Question: I want to create a 'ListView' that allows the user to download many files and show a progress bar status in each 'ListView' item. It looks like this:

The download 'ListView' has some rules:
- 'ListView'- - 'ListView'- 'ListView'-
I tried to use the 'ThreadPoolExcutor' in a 'Service'. For each download task, I can get the percentage complete, but I don't know how to broadcast them to an adapter to display progress. And I don't know how to keep all the tasks running in the background and then post progress when the activity containing the 'ListView' is active and keep the completed tasks
It would be great if there were any library or example which can solve my problems. Thanks in advance!
I have already searched similar questions, but I can't find the solution for this one, so I had to create my own question in detail. So please don't mark it as 'duplicate'. Thanks.
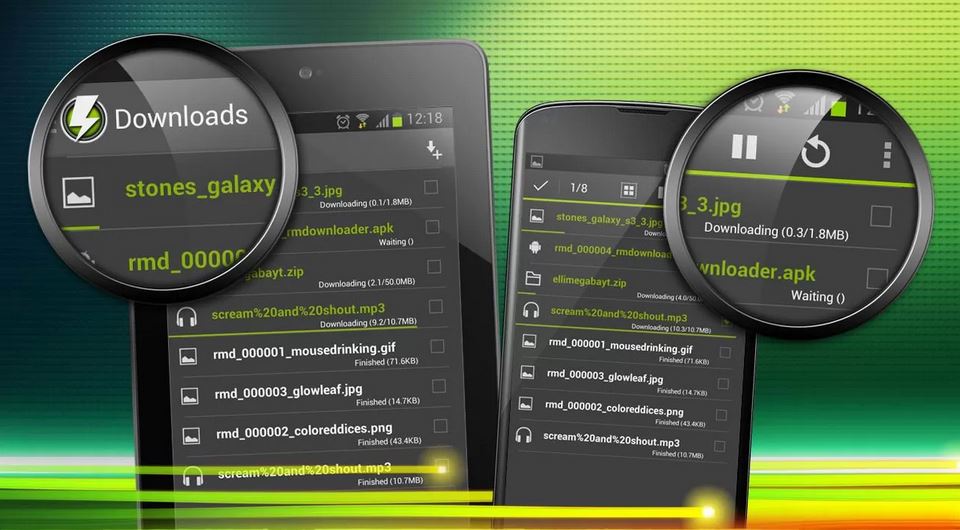
Answer: This is a sample, take a look.
Launch the app, press back button and then again come back to test the case of launching another 'Activity' and coming back.
Make sure to get 'PARTIAL_WAKE_LOCK' for your 'IntentService' to ensure that CPU keeps running.
'''
import java.util.ArrayList;
import java.util.Arrays;
import java.util.Collection;
import java.util.List;
import java.util.Random;
import java.util.concurrent.Callable;
import java.util.concurrent.CompletionService;
import java.util.concurrent.ExecutionException;
import java.util.concurrent.ExecutorCompletionService;
import java.util.concurrent.ExecutorService;
import java.util.concurrent.Executors;
import android.app.Activity;
import android.app.IntentService;
import android.content.BroadcastReceiver;
import android.content.Context;
import android.content.Intent;
import android.content.IntentFilter;
import android.os.Bundle;
import android.os.Parcel;
import android.os.Parcelable;
import android.support.v4.content.LocalBroadcastManager;
import android.view.View;
import android.view.ViewGroup;
import android.widget.ArrayAdapter;
import android.widget.ListView;
import android.widget.ProgressBar;
import android.widget.TextView;
public class MainActivity extends Activity {
public static final String ID = "id";
private ListView mListView;
private ArrayAdapter<File> mAdapter;
private boolean mReceiversRegistered;
@Override
protected void onCreate(Bundle savedInstanceState) {
super.onCreate(savedInstanceState);
setContentView(R.layout.activity_main);
ListView listView = mListView = (ListView) findViewById(R.id.list);
long id = 0;
File[] files = {getFile(id++),
getFile(id++), getFile(id++), getFile(id++),
getFile(id++), getFile(id++), getFile(id++),
getFile(id++), getFile(id++), getFile(id++),
getFile(id++), getFile(id++), getFile(id++),
getFile(id++), getFile(id++), getFile(id++),
getFile(id++), getFile(id++), getFile(id++),
getFile(id++), getFile(id++), getFile(id++),
getFile(id++), getFile(id++), getFile(id++),
getFile(id++), getFile(id++), getFile(id)};
listView.setAdapter(mAdapter = new ArrayAdapter<File>(this,
R.layout.row, R.id.textView, files) {
@Override
public View getView(int position, View convertView, ViewGroup parent) {
View v = super.getView(position, convertView, parent);
updateRow(getItem(position), v);
return v;
}
});
if (savedInstanceState == null) {
Intent intent = new Intent(this, DownloadingService.class);
intent.putParcelableArrayListExtra("files", new ArrayList<File>(Arrays.asList(files)));
startService(intent);
}
registerReceiver();
}
private File getFile(long id) {
return new File(id, "https://someurl/" + id);
}
@Override
protected void onDestroy() {
super.onDestroy();
unregisterReceiver();
}
private void registerReceiver() {
unregisterReceiver();
IntentFilter intentToReceiveFilter = new IntentFilter();
intentToReceiveFilter
.addAction(DownloadingService.PROGRESS_UPDATE_ACTION);
LocalBroadcastManager.getInstance(this).registerReceiver(
mDownloadingProgressReceiver, intentToReceiveFilter);
mReceiversRegistered = true;
}
private void unregisterReceiver() {
if (mReceiversRegistered) {
LocalBroadcastManager.getInstance(this).unregisterReceiver(
mDownloadingProgressReceiver);
mReceiversRegistered = false;
}
}
private void updateRow(final File file, View v) {
ProgressBar bar = (ProgressBar) v.findViewById(R.id.progressBar);
bar.setProgress(file.progress);
TextView tv = (TextView) v.findViewById(R.id.textView);
tv.setText(file.toString());
v.findViewById(R.id.cancel).setOnClickListener(new View.OnClickListener() {
@Override
public void onClick(View v) {
Intent i = new Intent();
i.setAction(DownloadingService.ACTION_CANCEL_DOWNLOAD);
i.putExtra(ID, file.getId());
LocalBroadcastManager.getInstance(MainActivity.this).sendBroadcast(i);
}
});
}
// don't call notifyDatasetChanged() too frequently, have a look at
// following url http://stackoverflow.com/a/<PHONE>/<PHONE>
protected void onProgressUpdate(int position, int progress) {
final ListView listView = mListView;
int first = listView.getFirstVisiblePosition();
int last = listView.getLastVisiblePosition();
mAdapter.getItem(position).progress = progress > 100 ? 100 : progress;
if (position < first || position > last) {
// just update your data set, UI will be updated automatically in next
// getView() call
} else {
View convertView = mListView.getChildAt(position - first);
// this is the convertView that you previously returned in getView
// just fix it (for example:)
updateRow(mAdapter.getItem(position), convertView);
}
}
protected void onProgressUpdateOneShot(int[] positions, int[] progresses) {
for (int i = 0; i < positions.length; i++) {
int position = positions[i];
int progress = progresses[i];
onProgressUpdate(position, progress);
}
}
private final BroadcastReceiver mDownloadingProgressReceiver = new BroadcastReceiver() {
@Override
public void onReceive(Context context, Intent intent) {
if (intent.getAction().equals(
DownloadingService.PROGRESS_UPDATE_ACTION)) {
final boolean oneShot = intent
.getBooleanExtra("oneshot", false);
if (oneShot) {
final int[] progresses = intent
.getIntArrayExtra("progress");
final int[] positions = intent.getIntArrayExtra("position");
onProgressUpdateOneShot(positions, progresses);
} else {
final int progress = intent.getIntExtra("progress", -1);
final int position = intent.getIntExtra("position", -1);
if (position == -1) {
return;
}
onProgressUpdate(position, progress);
}
}
}
};
public static class DownloadingService extends IntentService {
public static String PROGRESS_UPDATE_ACTION = DownloadingService.class
.getName() + ".progress_update";
private static final String ACTION_CANCEL_DOWNLOAD = DownloadingService.class
.getName() + "action_cancel_download";
private boolean mIsAlreadyRunning;
private boolean mReceiversRegistered;
private ExecutorService mExec;
private CompletionService<NoResultType> mEcs;
private LocalBroadcastManager mBroadcastManager;
private List<DownloadTask> mTasks;
private static final long INTERVAL_BROADCAST = 800;
private long mLastUpdate = 0;
public DownloadingService() {
super("DownloadingService");
mExec = Executors.newFixedThreadPool( /* only 5 at a time */5);
mEcs = new ExecutorCompletionService<NoResultType>(mExec);
mBroadcastManager = LocalBroadcastManager.getInstance(this);
mTasks = new ArrayList<MainActivity.DownloadingService.DownloadTask>();
}
@Override
public void onCreate() {
super.onCreate();
registerReceiver();
}
@Override
public void onDestroy() {
super.onDestroy();
unregisterReceiver();
}
@Override
public int onStartCommand(Intent intent, int flags, int startId) {
if (mIsAlreadyRunning) {
publishCurrentProgressOneShot(true);
}
return super.onStartCommand(intent, flags, startId);
}
@Override
protected void onHandleIntent(Intent intent) {
if (mIsAlreadyRunning) {
return;
}
mIsAlreadyRunning = true;
ArrayList<File> files = intent.getParcelableArrayListExtra("files");
final Collection<DownloadTask> tasks = mTasks;
int index = 0;
for (File file : files) {
DownloadTask yt1 = new DownloadTask(index++, file);
tasks.add(yt1);
}
for (DownloadTask t : tasks) {
mEcs.submit(t);
}
// wait for finish
int n = tasks.size();
for (int i = 0; i < n; ++i) {
NoResultType r;
try {
r = mEcs.take().get();
if (r != null) {
// use you result here
}
} catch (InterruptedException e) {
e.printStackTrace();
} catch (ExecutionException e) {
e.printStackTrace();
}
}
// send a last broadcast
publishCurrentProgressOneShot(true);
mExec.shutdown();
}
private void publishCurrentProgressOneShot(boolean forced) {
if (forced
|| System.currentTimeMillis() - mLastUpdate > INTERVAL_BROADCAST) {
mLastUpdate = System.currentTimeMillis();
final List<DownloadTask> tasks = mTasks;
int[] positions = new int[tasks.size()];
int[] progresses = new int[tasks.size()];
for (int i = 0; i < tasks.size(); i++) {
DownloadTask t = tasks.get(i);
positions[i] = t.mPosition;
progresses[i] = t.mProgress;
}
publishProgress(positions, progresses);
}
}
private void publishCurrentProgressOneShot() {
publishCurrentProgressOneShot(false);
}
private synchronized void publishProgress(int[] positions,
int[] progresses) {
Intent i = new Intent();
i.setAction(PROGRESS_UPDATE_ACTION);
i.putExtra("position", positions);
i.putExtra("progress", progresses);
i.putExtra("oneshot", true);
mBroadcastManager.sendBroadcast(i);
}
// following methods can also be used but will cause lots of broadcasts
private void publishCurrentProgress() {
final Collection<DownloadTask> tasks = mTasks;
for (DownloadTask t : tasks) {
publishProgress(t.mPosition, t.mProgress);
}
}
private synchronized void publishProgress(int position, int progress) {
Intent i = new Intent();
i.setAction(PROGRESS_UPDATE_ACTION);
i.putExtra("progress", progress);
i.putExtra("position", position);
mBroadcastManager.sendBroadcast(i);
}
class DownloadTask implements Callable<NoResultType> {
private int mPosition;
private int mProgress;
private boolean mCancelled;
private final File mFile;
private Random mRand = new Random();
public DownloadTask(int position, File file) {
mPosition = position;
mFile = file;
}
@Override
public NoResultType call() throws Exception {
while (mProgress < 100 && !mCancelled) {
mProgress += mRand.nextInt(5);
Thread.sleep(mRand.nextInt(500));
// publish progress
publishCurrentProgressOneShot();
// we can also call publishProgress(int position, int
// progress) instead, which will work fine but avoid broadcasts
// by aggregating them
// publishProgress(mPosition,mProgress);
}
return new NoResultType();
}
public int getProgress() {
return mProgress;
}
public int getPosition() {
return mPosition;
}
public void cancel() {
mCancelled = true;
}
}
private void registerReceiver() {
unregisterReceiver();
IntentFilter filter = new IntentFilter();
filter.addAction(DownloadingService.ACTION_CANCEL_DOWNLOAD);
LocalBroadcastManager.getInstance(this).registerReceiver(
mCommunicationReceiver, filter);
mReceiversRegistered = true;
}
private void unregisterReceiver() {
if (mReceiversRegistered) {
LocalBroadcastManager.getInstance(this).unregisterReceiver(
mCommunicationReceiver);
mReceiversRegistered = false;
}
}
private final BroadcastReceiver mCommunicationReceiver = new BroadcastReceiver() {
@Override
public void onReceive(Context context, Intent intent) {
if (intent.getAction().equals(
DownloadingService.ACTION_CANCEL_DOWNLOAD)) {
final long id = intent.getLongExtra(ID, -1);
if (id != -1) {
for (DownloadTask task : mTasks) {
if (task.mFile.getId() == id) {
task.cancel();
break;
}
}
}
}
}
};
class NoResultType {
}
}
public static class File implements Parcelable {
private final long id;
private final String url;
private int progress;
public File(long id, String url) {
this.id = id;
this.url = url;
}
public long getId() {
return id;
}
public String getUrl() {
return url;
}
@Override
public String toString() {
return url + " " + progress + " %";
}
@Override
public int describeContents() {
return 0;
}
@Override
public void writeToParcel(Parcel dest, int flags) {
dest.writeLong(this.id);
dest.writeString(this.url);
dest.writeInt(this.progress);
}
private File(Parcel in) {
this.id = in.readLong();
this.url = in.readString();
this.progress = in.readInt();
}
public static final Parcelable.Creator<File> CREATOR = new Parcelable.Creator<File>() {
public File createFromParcel(Parcel source) {
return new File(source);
}
public File[] newArray(int size) {
return new File[size];
}
};
}
}
'''
'row.xml' layout:
'''
<?xml version="1.0" encoding="utf-8"?>
<LinearLayout xmlns:android="http://schemas.android.com/apk/res/android"
android:layout_width="match_parent"
android:layout_height="match_parent"
android:orientation="vertical">
<TextView
android:id="@+id/textView"
android:layout_width="wrap_content"
android:layout_height="wrap_content"
android:text="Title" />
<ProgressBar
android:id="@+id/progressBar"
style="?android:attr/progressBarStyleHorizontal"
android:layout_width="match_parent"
android:layout_height="wrap_content"
android:max="100" />
<Button
android:id="@+id/cancel"
android:layout_width="wrap_content"
android:layout_height="wrap_content"
android:layout_gravity="right"
android:text="Cancel" />
</LinearLayout>
'''
'activity_main.xml' just contains a 'ListView':
'''
<?xml version="1.0" encoding="utf-8"?>
<ListView xmlns:android="http://schemas.android.com/apk/res/android"
android:id="@+id/list"
android:layout_width="match_parent"
android:layout_height="match_parent" />
'''
Make sure to register 'DownloadingService' in like this:
'''
<service android:name=".MainActivity$DownloadingService" />
'''
-